Question: I have a shiny app where changes to the pickerInputs update a set of plots. These inputs are time, zone or dimension filters and also indicators. The indicators do not have to have the same time period.
Unfortunately, there are situations where changing the indicator (ind_1) causes a chart to be redrawn. Then refresh again and the graph is drawn a second time. So I end up with a plot redraw multiple times.
I want that when a user changes the year, the zone or a dimension the drawing is updated. But when the user changes indicators, he can also end up updating the whole drawing at the same time and not in two parts.
Is there a way to allow a short delay, so that shiny "updates" and doesn't have the inputs trigger the plot?

Here is part of my code:
'''
library(shiny)
library(shinydashboard)
library(shinyWidgets)
library(shinyBS)
library(plotly)
library(shinycssloaders)
library(googledrive)
id1 <- "1Gc9M9mN0U38QXobrFBgdTNYFdCTCU0GZ"
id<-"1cZRfzycJ-bhXHEAC_2g6b6sbOhInlmMG"
metadatos<-read.csv2(sprintf("https://docs.google.com/uc?id=%s&export=download", id1),
encoding = "UTF-8")
metadatos<-subset(metadatos,metadatos[,1]!="")
indicadores<-read.csv2(sprintf("https://docs.google.com/uc?id=%s&export=download", id),
encoding = "UTF-8")
indicadores<-subset(indicadores,indicadores[,1]!="")
indicadores_id<-data.frame(cbind(substr(colnames(indicadores[4:length(indicadores)]),3,100),
4:length(indicadores)))
names(indicadores_id)<-c("ID","column")
metadatos<-subset(metadatos,metadatos[,4] %in% indicadores_id[,1])
list_ind_factor_1<-unique(metadatos[,1])
list_ind_factor_1<-list_ind_factor_1[list_ind_factor_1!=""]
list_ind_factor_2<-unique(metadatos[,2])
list_ind_factor_2<-list_ind_factor_2[list_ind_factor_2!=""]
list_ind<-unique(metadatos$NOMBRE)
list_zona<-unique(indicadores$CCAA)
list_dim<-unique(indicadores$Sexo)
simpleCap <- function(x) {
s <- strsplit(x, " ")[[1]]
paste(toupper(substring(s, 1,1)), substring(s, 2),
sep="", collapse=" ")
}
server <- function(input, output, session) {
observeEvent(input$ind_1, {
output$ft_1<-renderText({
if(isTRUE(input$ft_ind_1)){
m<-1
} else {
m<-0
}
m
})
outputOptions(output, 'ft_1', suspendWhenHidden=FALSE)
output$titol_1<-renderText({
m<-subset(metadatos,metadatos[,5]==input$ind_1)
if (nrow(m)!=0){
m<-m[,5]
} else {
m<-"NO"
}
m
})
output$det_1<-renderText({
m<-subset(metadatos,metadatos[,5]==input$ind_1)
if (nrow(m)!=0){
m<-m[,3]
} else {
m<-"NO"
}
m
})
output$unit_1<-renderText({
m<-subset(metadatos,metadatos[,5]==input$ind_1)
if (nrow(m)!=0){
m<-m[,6]
} else {
m<-"NO"
}
m
})
output$serie_1<-renderText({
m<-subset(metadatos,metadatos[,5]==input$ind_1)
ind<-subset(indicadores_id,indicadores_id[,1]==m[,4])
n<-data.frame(indicadores[,1],
indicadores[,as.numeric(ind[,2])])
n<-n[!is.na(n[,2]), ]
if (nrow(n)!=0){
k<-paste(min(n[,1]),max(n[,1]),sep="-")
} else {
k<-paste("-")
}
k
})
output$titol_<-renderText({
m<-subset(metadatos,metadatos[,5]==input$ind_1)
if (nrow(m)==0){
m<-0
} else {
m<-1
}
m
})
outputOptions(output, 'titol_', suspendWhenHidden=FALSE)
}, ignoreInit = F, ignoreNULL = F)
observeEvent(c(input$ind_1_factor_1,input$ind_1_factor_2,input$ind_1), {
if(length(input$ind_1_factor_1)!=0){
m<-subset(metadatos, metadatos[,1] %in% input$ind_1_factor_1)
} else {
m<-metadatos
}
if(length(input$ind_1_factor_2)!=0){
n<-subset(metadatos, metadatos[,2] %in% input$ind_1_factor_2)
} else {
n<-metadatos
}
if(length(input$ind_1)!=0){
a<-subset(metadatos, metadatos[,5] %in% input$ind_1)
if (nrow(a)!=0){
a_id<-subset(indicadores_id,indicadores_id[,1]==a[,4])
a_id<-data.frame(indicadores[,1],
indicadores[,2],
indicadores[,3],
indicadores[,as.numeric(a_id[,2])])
names(a_id)<-c("year","dim","zona","valor")
a_id<-a_id[!is.na(a_id$valor),]
a_id<-subset(a_id,valor!="")
a_id_<-subset(a_id,zona!="ESPANA")
a_id <- a_id[order(a_id$year,decreasing = T),]
updatePickerInput(session = session,
inputId = "ind_1_any_1",
label = "Selecciona el periodo a estudiar:",
choices = unique(a_id_$year),
selected = unique(a_id_$year))
if(is.null(input$ind_1_zona_1)){
updatePickerInput(session = session,
inputId = "ind_1_zona_1",
label = "Selecciona las zonas a estudiar:",
choices = unique(a_id$zona),
selected = c("ESPANA"))
} else {
updatePickerInput(session = session,
inputId = "ind_1_zona_1",
label = "Selecciona las zonas a estudiar:",
choices = unique(a_id$zona),
selected = input$ind_1_zona_1)
}
if(a_id$dim %in% "Ambos sexos"){
updatePickerInput(session = session,
inputId = "ind_1_dim_1",
label = "Selecciona el sexo a estudiar:",
choices = unique(a_id$dim),
selected = c("Ambos sexos"))
updatePickerInput(session = session,
inputId = "ind_1_dim_11",
label = "Sexo a estudiar:",
choices = unique(a_id$dim),
selected = c("Ambos sexos"))
updatePickerInput(session = session,
inputId = "ind_1_dim_12",
label = "Sexo a estudiar:",
choices = unique(a_id$dim),
selected = c("Ambos sexos"))
} else {
updatePickerInput(session = session,
inputId = "ind_1_dim_1",
label = "Selecciona el sexo a estudiar:",
choices = unique(a_id$dim),
selected = unique(a_id$dim))
updatePickerInput(session = session,
inputId = "ind_1_dim_11",
label = "Sexo a estudiar:",
choices = unique(a_id$dim),
selected = unique(a_id$dim))
updatePickerInput(session = session,
inputId = "ind_1_dim_12",
label = "PENE:",
choices = unique(a_id$dim),
selected = unique(a_id$dim))
}
updatePickerInput(session = session,
inputId = "ind_1_any_11",
label = "Periodos a estudiar:",
choices = unique(a_id$year),
selected = unique(a_id$year))
updatePickerInput(session = session,
inputId = "ind_1_any_12",
label = "Periodo a estudiar:",
choices = unique(a_id$year),
selected = unique(a_id$year))
updatePickerInput(session = session,
inputId = "ind_1_zona_11",
label = "Zonas a estudiar:",
choices = unique(a_id$zona),
selected = unique(a_id$zona))
updatePickerInput(session = session,
inputId = "ind_1_zona_12",
label = "Zonas a estudiar:",
choices = unique(a_id$zona),
selected = unique(a_id$zona))
}
} else {
a<-metadatos
}
updatePickerInput(session = session,
inputId = "ind_1_factor_2",
label = "Filtra por el factor de desigualdad: ",
choices = unique(m[,2]),
selected = input$ind_1_factor_2)
updatePickerInput(session = session,
inputId = "ind_1",
label = "Elige un indicador:",
choices = unique(n[,5]),
selected = input$ind_1)
updatePickerInput(session = session,
inputId = "ind_2",
label = "Elige un indicador:",
choices = unique(n[,5]),
selected = input$ind_1)
updatePickerInput(session = session,
inputId = "ind_3",
label = "Elige un indicador:",
choices = unique(n[,5]),
selected = input$ind_1)
}, ignoreInit = F, ignoreNULL = F)
observeEvent(c(input$ind_1,input$ind_1_zona_1,input$ind_1_dim_1,input$ind_1_any_1),{
############# FER 3 FILTRES DIFERENTS PER CADA PLOT #############
output$dots_box<-renderPlotly({
a_<-subset(metadatos, metadatos[,5] %in% input$ind_1)
a_id<-subset(indicadores_id,indicadores_id[,1]==a_[,4])
a_id<-data.frame(indicadores[,1],
indicadores[,2],
indicadores[,3],
as.numeric(indicadores[,as.numeric(a_id[,2])]),
a_[,6])
names(a_id)<-c("Periodo","Sexo","Zonas","Valor","Dim")
a_id<-subset(a_id,!is.na(Valor))
n<-input$ind_1
a<-subset(a_id,a_id[,2] %in% input$ind_1_dim_1)
a<-subset(a,a[,1] %in% input$ind_1_any_1)
b<-subset(a,a[,3]!="ESPANA")
a<-subset(a,a[,3] %in% input$ind_1_zona_1)
if (length(unique(a[,2]))>2){
sex<-tolower(paste(unique(a[,2])[1]," , ",unique(a[,2])[2]," y ",unique(a[,2])[3],sep=""))
} else if (length(unique(a[,2]))>1){
sex<-tolower(paste(unique(a[,2])[1]," y ",unique(a[,2])[2],sep=""))
} else {
sex<-tolower(unique(a[,2]))
}
p<- plot_ly(data= b, x=~b[,1], y=~as.numeric(b[,4]), type = "box",name = "Espana",showlegend=FALSE) %>%
layout(boxmode = "group",
yaxis = list(title = unique(b[,5]),
titlefont = list(size = 10)),
xaxis = list(title = 'Anos', tickangle = -42,autotick = T), margin=list(b = -0.1),
legend = list(title=list(text='<b> Zonas (medianas) </b>'),
font=list(size=8))) %>%
layout(title = list(text = HTML(paste0(paste('Evolucion temporal segun',sex),
'<br>',
'<sup>',
input$ind_1,
'</sup>')),
font=list(size=14)),
x=0,
margin=list(t = 75)) %>%
layout(
showlegend = T) %>%
add_annotations(
text = "Fuente: Atlas de los determinantes sociales de la salud en Espana",
legendtitle=TRUE,
x = 0,
y = -0.33,
xref="paper",
yref = "paper",
align='left',
textposition="bottom left",
showarrow = FALSE,
font = list(size = 9))
p %>%
layout(resposnive = T)
})
}, ignoreInit = T)
}
ui <-dashboardBody(
fluidPage(
fluidRow(
pickerInput(
inputId = "ind_1",
label = "Elige un indicador:",
choices = list_ind,
selected=1),
pickerInput(
inputId = "ind_1_zona_1",
label = "Selecciona la zona a estudiar:",
choices = c("hola"),
selected = 2,
multiple = T),
pickerInput(
inputId = "ind_1_dim_1",
label = "hola",
choices = c("hola")),
pickerInput(
inputId = "ind_1_any_1",
label = "Selecciona el periodo a estudiar:",
choices = c("hola"),
multiple = T),
plotlyOutput("dots_box")
)
)
)
shinyApp(ui = ui, server = server)
'''
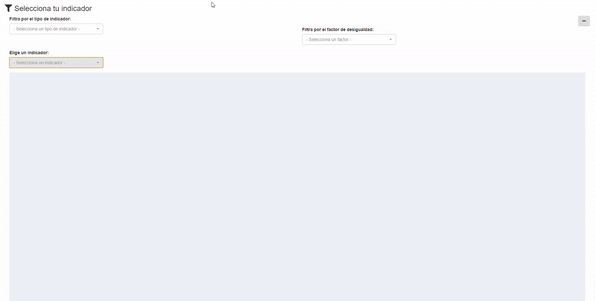
Answer: Nesting reactives is not a good idea. You can control when the plot gets updated using 'eventReactive()'. Try this
'''
myplot <- eventReactive(c(input$ind_1_zona_1,input$ind_1_dim_1,input$ind_1_any_1), { ## removed input$ind_1 so that it does not update when ind_1 is changed
#observeEvent(c(input$ind_1,input$ind_1_zona_1,input$ind_1_dim_1,input$ind_1_any_1),{
############# FER 3 FILTRES DIFERENTS PER CADA PLOT #############
#output$dots_box<-renderPlotly({
a_<-subset(metadatos, metadatos[,5] %in% input$ind_1)
a_id<-subset(indicadores_id,indicadores_id[,1]==a_[,4])
a_id<-data.frame(indicadores[,1],
indicadores[,2],
indicadores[,3],
as.numeric(indicadores[,as.numeric(a_id[,2])]),
a_[,6])
names(a_id)<-c("Periodo","Sexo","Zonas","Valor","Dim")
a_id<-subset(a_id,!is.na(Valor))
n<-input$ind_1
a<-subset(a_id,a_id[,2] %in% input$ind_1_dim_1)
a<-subset(a,a[,1] %in% input$ind_1_any_1)
b<-subset(a,a[,3]!="ESPANA")
a<-subset(a,a[,3] %in% input$ind_1_zona_1)
if (length(unique(a[,2]))>2){
sex<-tolower(paste(unique(a[,2])[1]," , ",unique(a[,2])[2]," y ",unique(a[,2])[3],sep=""))
} else if (length(unique(a[,2]))>1){
sex<-tolower(paste(unique(a[,2])[1]," y ",unique(a[,2])[2],sep=""))
} else {
sex<-tolower(unique(a[,2]))
}
p<- plot_ly(data= b, x=~b[,1], y=~as.numeric(b[,4]), type = "box",name = "Espana",showlegend=FALSE) %>%
layout(boxmode = "group",
yaxis = list(title = unique(b[,5]),
titlefont = list(size = 10)),
xaxis = list(title = 'Anos', tickangle = -42,autotick = T), margin=list(b = -0.1),
legend = list(title=list(text='<b> Zonas (medianas) </b>'),
font=list(size=8))) %>%
layout(title = list(text = HTML(paste0(paste('Evolucion temporal segun',sex),
'<br>',
'<sup>',
input$ind_1,
'</sup>')),
font=list(size=14)),
x=0,
margin=list(t = 75)) %>%
layout(
showlegend = T) %>%
add_annotations(
text = "Fuente: Atlas de los determinantes sociales de la salud en Espana",
legendtitle=TRUE,
x = 0,
y = -0.33,
xref="paper",
yref = "paper",
align='left',
textposition="bottom left",
showarrow = FALSE,
font = list(size = 9))
p %>% layout(responsive = T)
#})
#}, ignoreInit = T)
})
output$dots_box<-renderPlotly({
myplot()
})
'''